Question: I have an interval, say (0, 9) and I have to generate points between them such that they are denser at the both the boundaries. I know the number of points, say n_x. alpha decides the "denseness" of the system such that points are evenly spaced if alpha = 1.
The cross product of n_x and n_y is supposed to look like this:
[
So far the closest I've been to this is by using 'np.geomspace', but it's only dense near the left-hand side of the domain,
'''
In [55]: np.geomspace(1,10,15) - 1
Out[55]:
array([0. , 0.<PHONE>, 0.38949549, 0.63789371, 0.93069773,
1.27584593, <PHONE> , 2.<PHONE>, 2.72759372, 3.39397056,
4.<PHONE>, 5.<PHONE> , 6.<PHONE>, 7.48342898, 9. ])
'''
I also tried dividing the domain into two parts, (0,4), (5,10) but that did not help either (since 'geomspace' gives more points only at the LHS of the domain).
'''
In [29]: np.geomspace(5,10, 15)
Out[29]:
array([ 5. , 5.25378319, 5.52044757, 5.80064693, 6.<PHONE>,
6.40443345, 6.72950096, 7.<PHONE>, 7.42997145, 7.80709182,
8.20335356, 8.61972821, 9.<PHONE>, 9.51695153, 10. ])
'''
Apart from that, I am a bit confused about which mathematical function can I use to generate such an array.
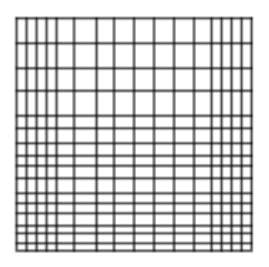
Answer: You can use cumulative <URL> functions and map to your range.
'''
import numpy as np
import matplotlib.pyplot as plt
from scipy.stats import beta
def denseboundspace(size=30, start=0, end=9, alpha=.5):
x = np.linspace(0, 1, size)
return start + beta.cdf(x, 2.-alpha, 2.-alpha) * (end-start)
n_x = denseboundspace()
#[0. 0.<PHONE> 0.27092155 0.49228501 0.74944966 1.<PHONE>
# 1.34503326 1.67445822 2.<PHONE> 2.38001283 2.75082572 3.<PHONE>
# 3.51705806 3.<PHONE> 4.30246751 4.69753249 5.<PHONE> 5.48294194
# 5.86945183 6.24917428 6.61998717 6.97961032 7.32554178 7.65496674
# 7.96461869 8.25055034 8.50771499 8.72907845 8.90318338 9. ]
plt.vlines(n_x, 0,2);
'''
<URL>
'''
n_x = denseboundspace(size=13, start=1.2, end=7.8, alpha=1.0)
#[1.2 1.75 2.3 2.85 3.4 3.95 4.5 5.05 5.6 6.15 6.7 7.25 7.8 ]
plt.vlines(n_x, 0,2);
'''
<URL>
The spread is continuously controlled by the 'alpha' parameter.
<URL>